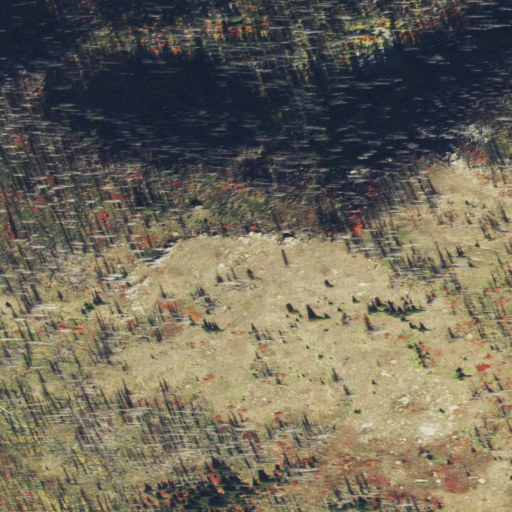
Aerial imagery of mountain in Idaho named Andys Hump containing grassland, shrub, and evergreen forest